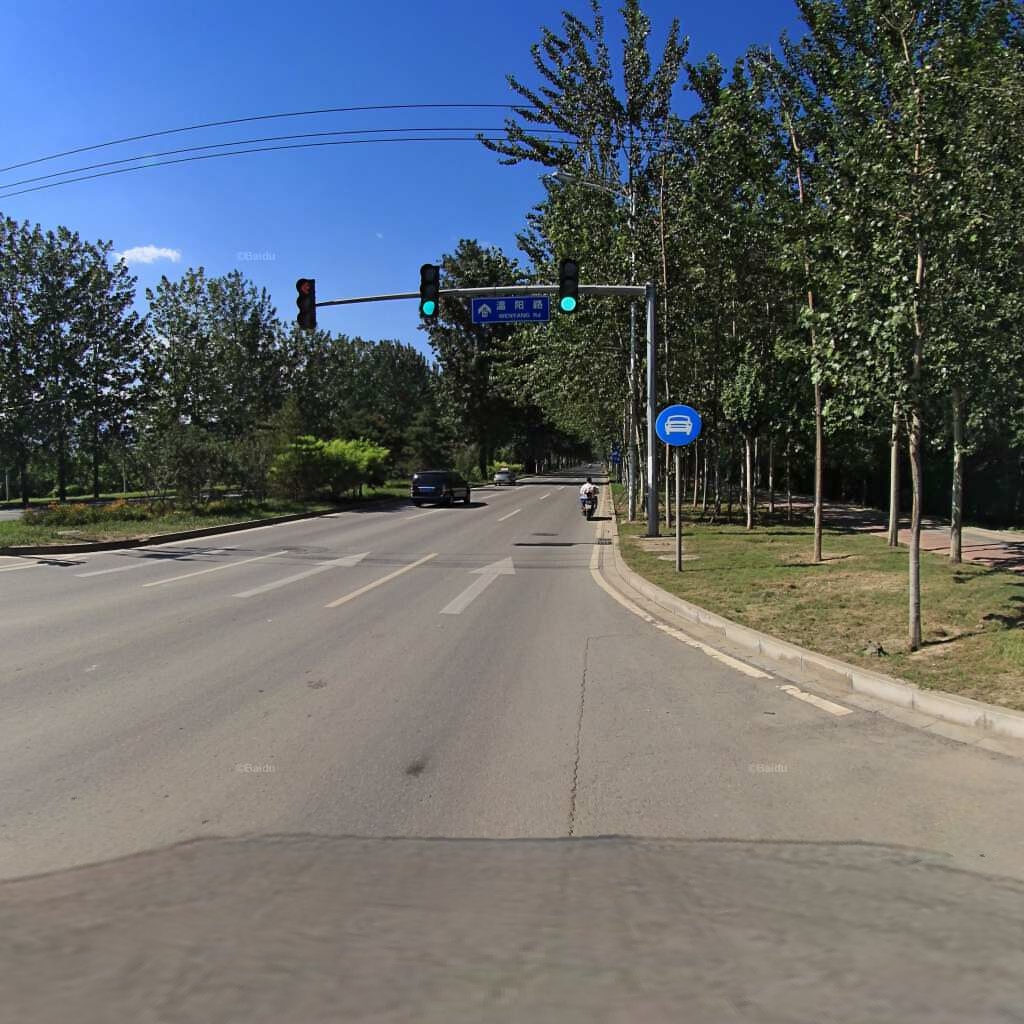
Region: Haidian
Road damage annotations: longitudinal crack